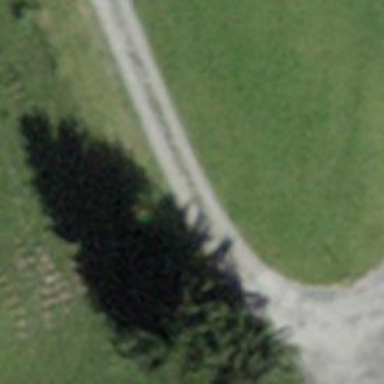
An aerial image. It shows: Gravel track with Grade 3 quality.